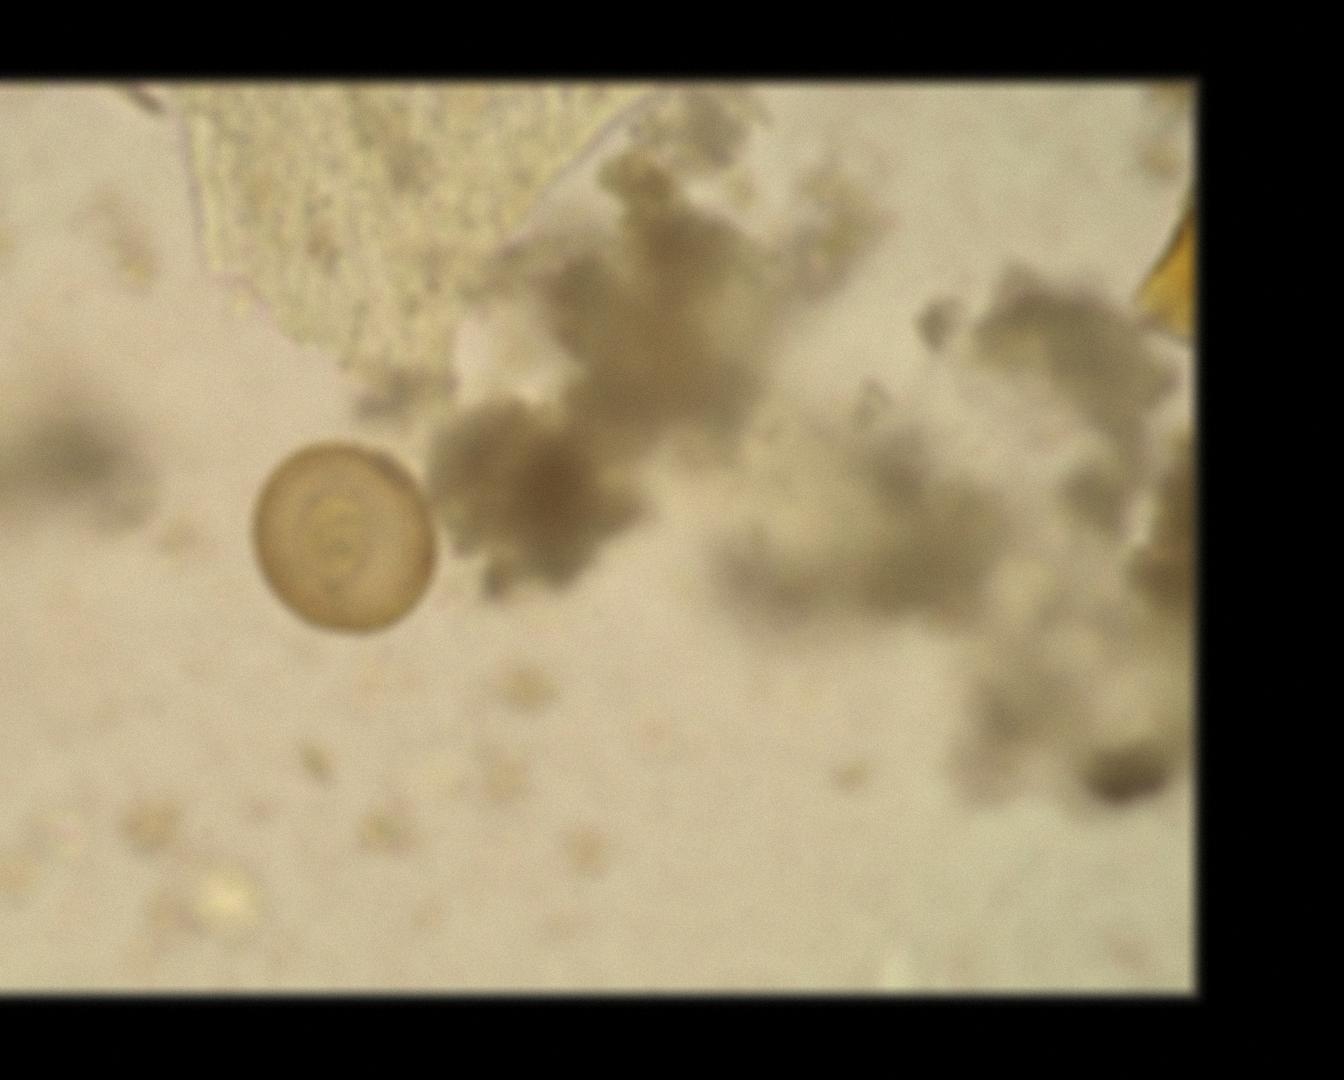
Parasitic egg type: Hymenolepis diminuta